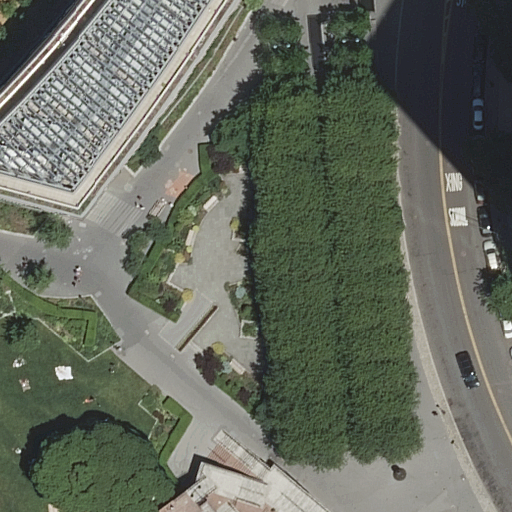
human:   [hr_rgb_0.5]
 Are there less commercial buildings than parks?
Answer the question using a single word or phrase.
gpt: yes

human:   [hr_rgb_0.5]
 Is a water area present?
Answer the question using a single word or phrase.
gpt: no

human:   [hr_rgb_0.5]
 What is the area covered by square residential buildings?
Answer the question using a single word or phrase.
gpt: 0m2

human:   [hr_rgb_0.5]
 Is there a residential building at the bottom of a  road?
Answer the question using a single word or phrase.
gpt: yes

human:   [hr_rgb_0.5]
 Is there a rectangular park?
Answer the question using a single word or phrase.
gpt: no

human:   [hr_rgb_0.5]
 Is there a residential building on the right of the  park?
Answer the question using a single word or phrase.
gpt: no

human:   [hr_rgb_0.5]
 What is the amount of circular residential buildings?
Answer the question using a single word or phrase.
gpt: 0

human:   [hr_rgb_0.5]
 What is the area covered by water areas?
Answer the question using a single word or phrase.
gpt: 0m2

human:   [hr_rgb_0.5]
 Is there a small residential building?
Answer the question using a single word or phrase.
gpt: yes

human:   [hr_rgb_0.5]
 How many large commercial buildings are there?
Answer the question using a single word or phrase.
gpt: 0

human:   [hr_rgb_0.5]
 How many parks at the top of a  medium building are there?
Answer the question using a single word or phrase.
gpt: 0

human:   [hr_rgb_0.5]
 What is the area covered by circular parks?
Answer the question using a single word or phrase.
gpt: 0m2

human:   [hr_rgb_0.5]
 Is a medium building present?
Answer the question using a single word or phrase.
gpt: no

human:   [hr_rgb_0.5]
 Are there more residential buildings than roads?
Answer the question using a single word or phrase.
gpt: no

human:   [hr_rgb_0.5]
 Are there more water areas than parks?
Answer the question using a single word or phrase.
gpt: no

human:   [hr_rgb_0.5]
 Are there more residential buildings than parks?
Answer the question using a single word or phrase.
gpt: yes

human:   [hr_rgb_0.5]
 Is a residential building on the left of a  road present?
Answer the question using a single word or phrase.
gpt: yes

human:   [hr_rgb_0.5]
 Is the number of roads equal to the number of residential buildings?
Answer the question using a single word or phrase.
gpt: no

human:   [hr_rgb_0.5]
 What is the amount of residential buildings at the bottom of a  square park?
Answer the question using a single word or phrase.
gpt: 0

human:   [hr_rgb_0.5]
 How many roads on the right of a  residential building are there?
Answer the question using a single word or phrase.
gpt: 3

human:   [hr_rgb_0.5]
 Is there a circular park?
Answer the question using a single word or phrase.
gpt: no

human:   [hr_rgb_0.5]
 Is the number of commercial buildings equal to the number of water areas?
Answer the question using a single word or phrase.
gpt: yes

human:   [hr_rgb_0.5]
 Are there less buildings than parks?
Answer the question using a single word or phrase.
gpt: no

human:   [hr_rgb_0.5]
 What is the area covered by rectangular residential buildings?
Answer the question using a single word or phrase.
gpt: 1295m2

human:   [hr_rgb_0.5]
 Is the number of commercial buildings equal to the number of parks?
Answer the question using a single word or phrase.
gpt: no

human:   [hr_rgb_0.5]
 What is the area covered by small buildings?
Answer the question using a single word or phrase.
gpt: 96m2

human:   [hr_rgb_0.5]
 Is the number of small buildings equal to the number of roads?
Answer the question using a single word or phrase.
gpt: no

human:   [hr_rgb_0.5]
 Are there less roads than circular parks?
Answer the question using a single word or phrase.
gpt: no

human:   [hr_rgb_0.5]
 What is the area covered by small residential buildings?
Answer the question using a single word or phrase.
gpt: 96m2

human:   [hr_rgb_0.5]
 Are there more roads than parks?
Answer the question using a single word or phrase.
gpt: yes

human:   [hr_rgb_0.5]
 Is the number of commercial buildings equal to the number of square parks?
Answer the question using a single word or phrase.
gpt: yes

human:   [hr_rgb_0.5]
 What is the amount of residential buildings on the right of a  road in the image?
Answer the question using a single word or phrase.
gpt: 0

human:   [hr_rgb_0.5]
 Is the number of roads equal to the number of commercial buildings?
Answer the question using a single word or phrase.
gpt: no

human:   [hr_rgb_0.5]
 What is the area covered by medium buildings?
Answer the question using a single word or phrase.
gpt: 0m2

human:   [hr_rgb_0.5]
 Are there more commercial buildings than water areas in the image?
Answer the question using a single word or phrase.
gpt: no

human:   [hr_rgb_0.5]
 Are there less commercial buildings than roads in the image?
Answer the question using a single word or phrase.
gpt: yes